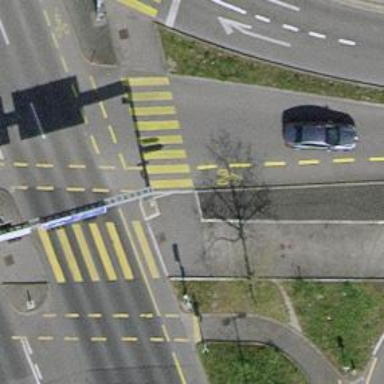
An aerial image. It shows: Road crossing with traffic signals.